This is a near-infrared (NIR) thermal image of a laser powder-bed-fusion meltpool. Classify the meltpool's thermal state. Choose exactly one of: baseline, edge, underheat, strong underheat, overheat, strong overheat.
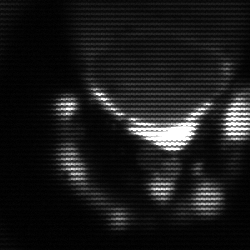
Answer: edge